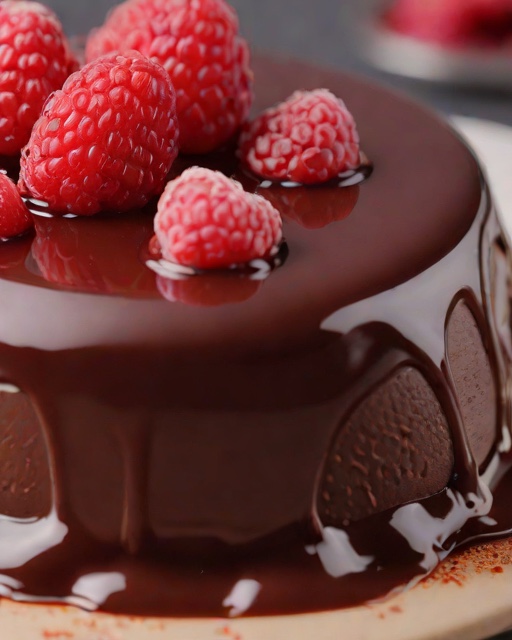
Category: Valentine